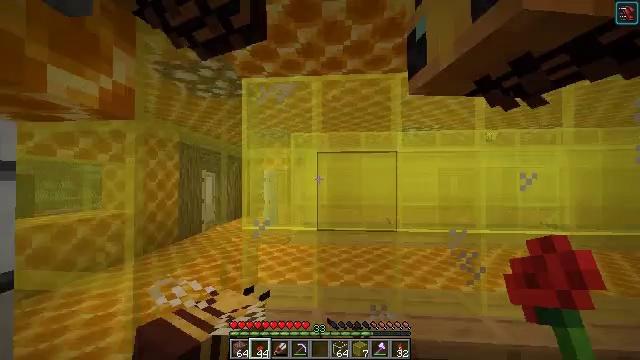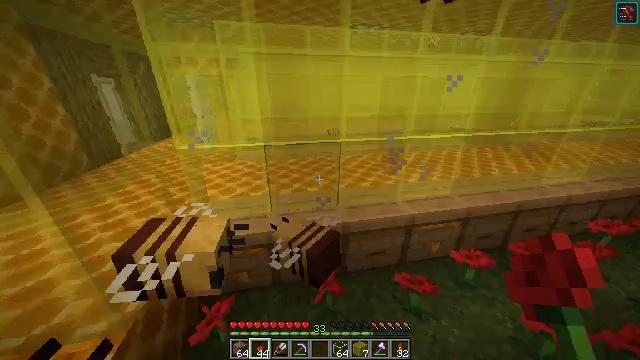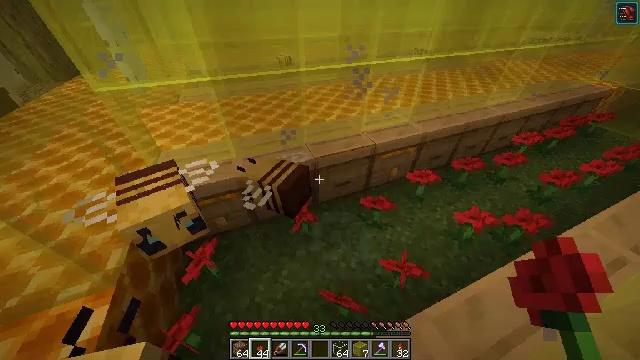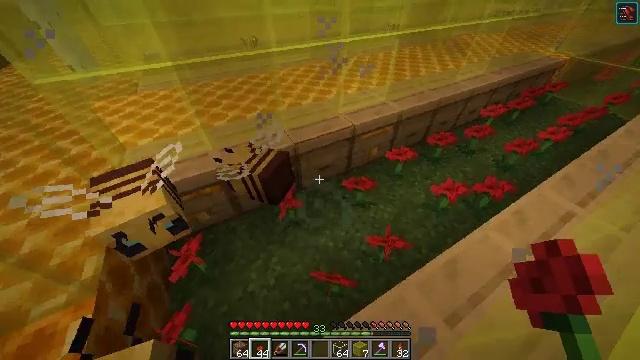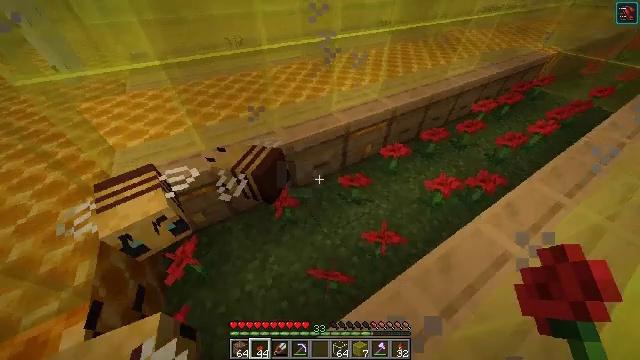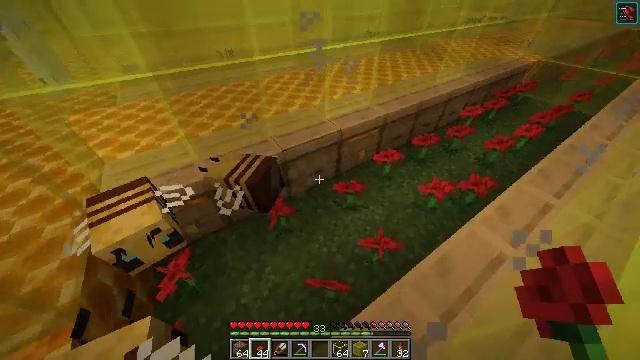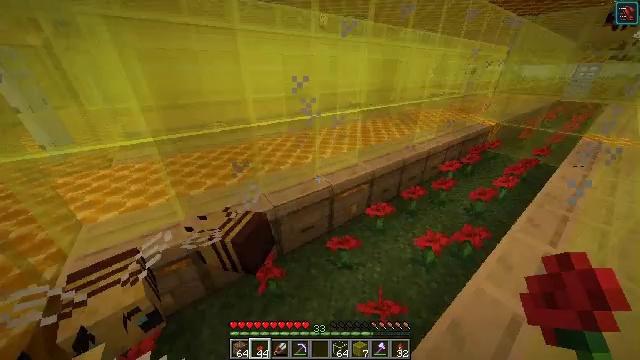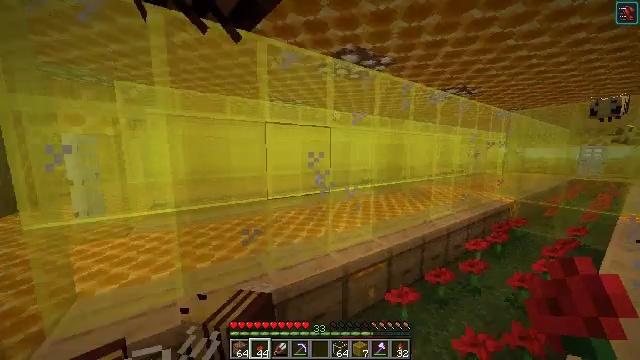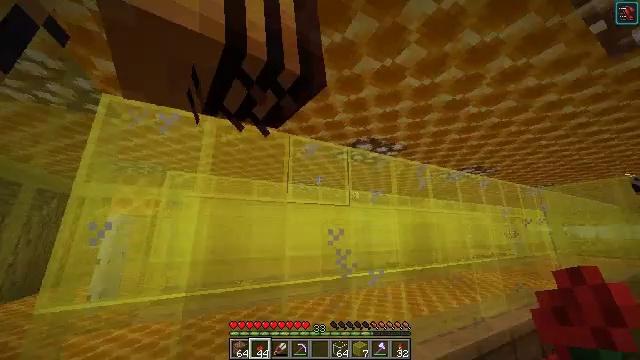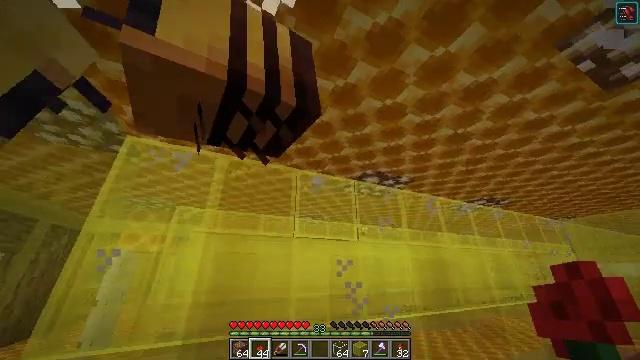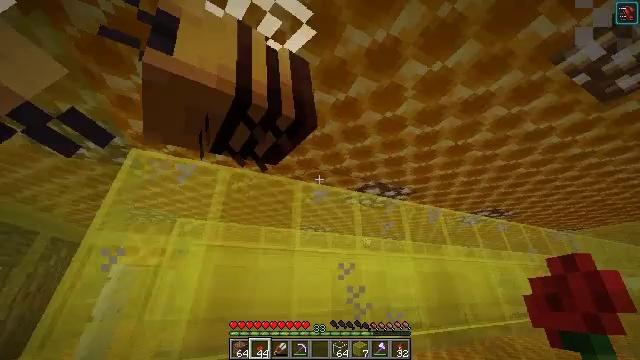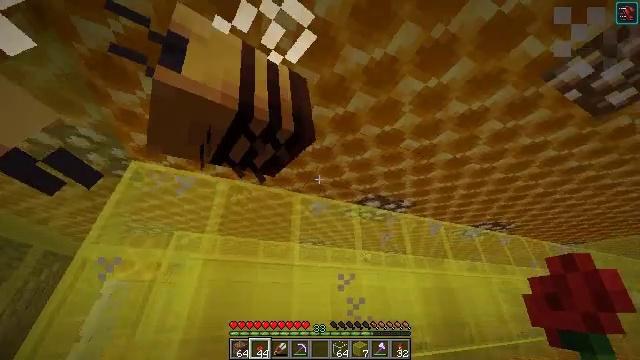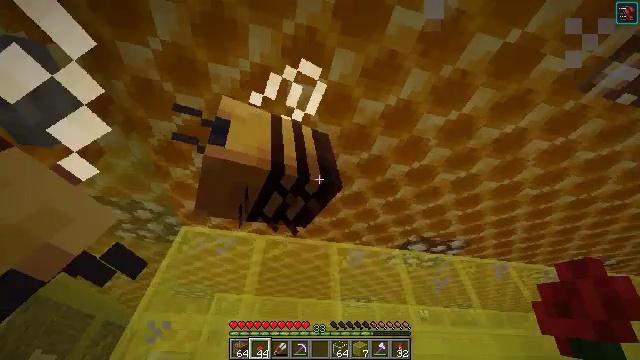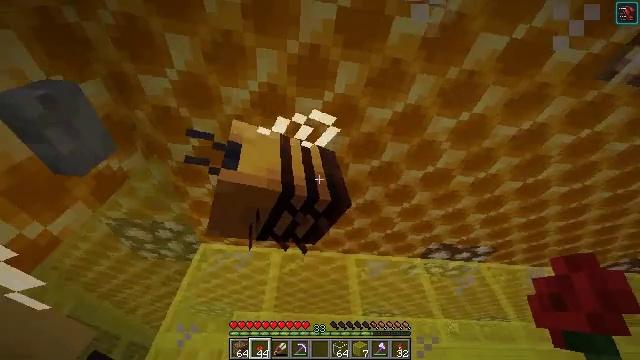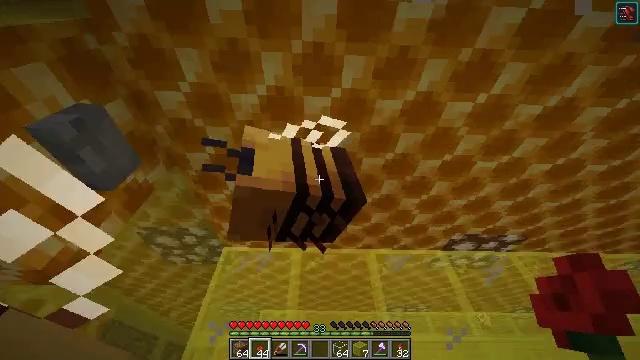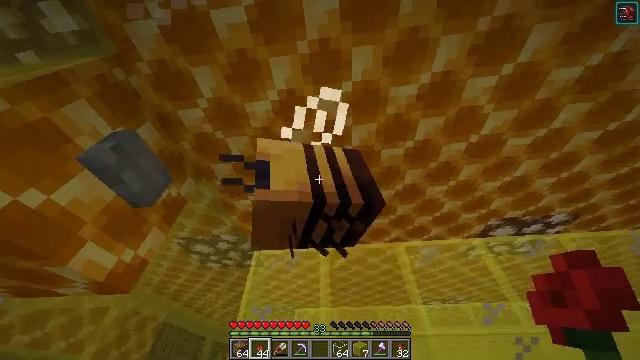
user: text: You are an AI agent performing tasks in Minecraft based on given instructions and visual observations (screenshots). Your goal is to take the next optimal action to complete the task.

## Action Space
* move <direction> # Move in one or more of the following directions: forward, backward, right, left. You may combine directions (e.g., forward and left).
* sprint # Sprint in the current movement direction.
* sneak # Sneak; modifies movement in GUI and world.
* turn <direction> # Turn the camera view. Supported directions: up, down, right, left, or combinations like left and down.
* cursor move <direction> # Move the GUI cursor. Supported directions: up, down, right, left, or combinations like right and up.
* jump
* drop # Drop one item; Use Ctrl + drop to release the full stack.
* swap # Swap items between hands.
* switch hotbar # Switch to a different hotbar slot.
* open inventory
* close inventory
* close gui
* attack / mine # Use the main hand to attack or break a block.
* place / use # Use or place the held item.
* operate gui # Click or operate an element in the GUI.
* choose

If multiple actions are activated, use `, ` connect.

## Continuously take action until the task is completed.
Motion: motion action
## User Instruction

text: Make a honeycomb block with honeycombs on the crafting table.
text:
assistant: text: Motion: turn right and down
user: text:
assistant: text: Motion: turn right and down
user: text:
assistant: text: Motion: turn right and down
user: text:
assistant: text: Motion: turn right
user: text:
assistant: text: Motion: turn right and up
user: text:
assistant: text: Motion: turn right and up
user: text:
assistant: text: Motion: turn left and up
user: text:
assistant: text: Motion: turn left and up
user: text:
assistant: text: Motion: turn left and up
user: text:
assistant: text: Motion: turn up
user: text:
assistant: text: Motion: turn up
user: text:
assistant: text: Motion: turn left and up
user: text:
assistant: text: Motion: turn left and up
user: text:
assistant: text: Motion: turn left
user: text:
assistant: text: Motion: turn left
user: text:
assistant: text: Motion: turn left, use / place
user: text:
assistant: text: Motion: turn left, use / place
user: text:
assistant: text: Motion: use / place
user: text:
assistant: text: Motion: no_op
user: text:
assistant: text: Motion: no_op
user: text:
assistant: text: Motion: turn down
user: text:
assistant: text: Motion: turn down
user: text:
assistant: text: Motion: turn down
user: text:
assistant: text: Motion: turn down
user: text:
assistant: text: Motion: turn down
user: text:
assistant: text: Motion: turn right and down
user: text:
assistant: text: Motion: turn right and down
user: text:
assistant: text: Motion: turn right and down
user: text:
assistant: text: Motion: turn right and down
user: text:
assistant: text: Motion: turn right and down